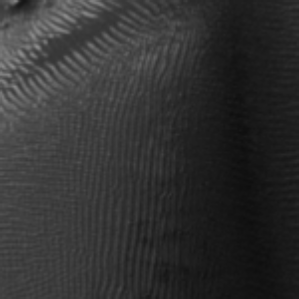
Label: frost